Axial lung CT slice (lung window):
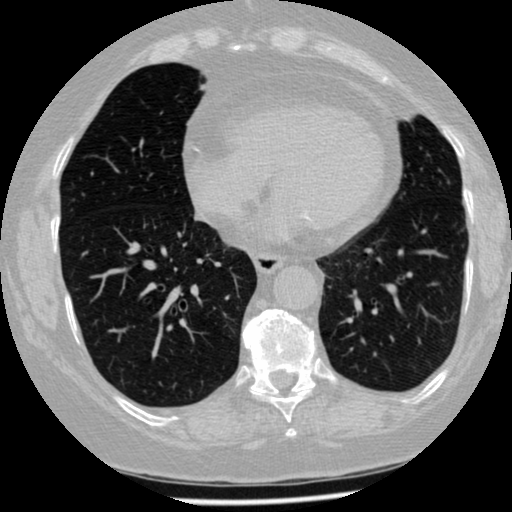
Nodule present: no